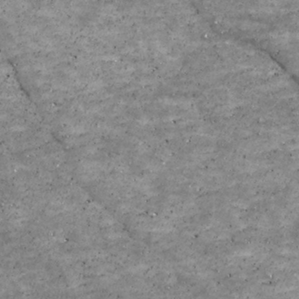
Label: non_frost